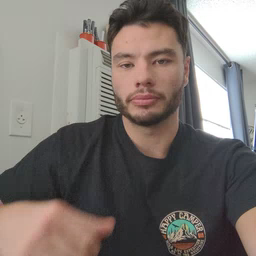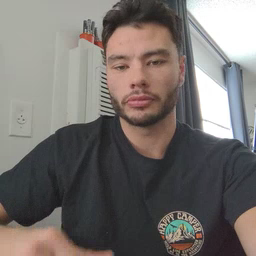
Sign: garbage